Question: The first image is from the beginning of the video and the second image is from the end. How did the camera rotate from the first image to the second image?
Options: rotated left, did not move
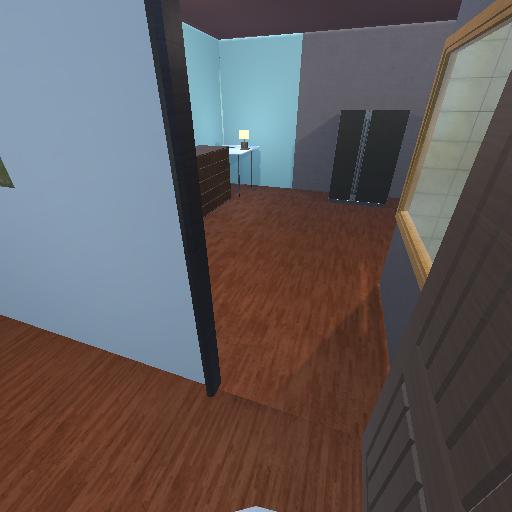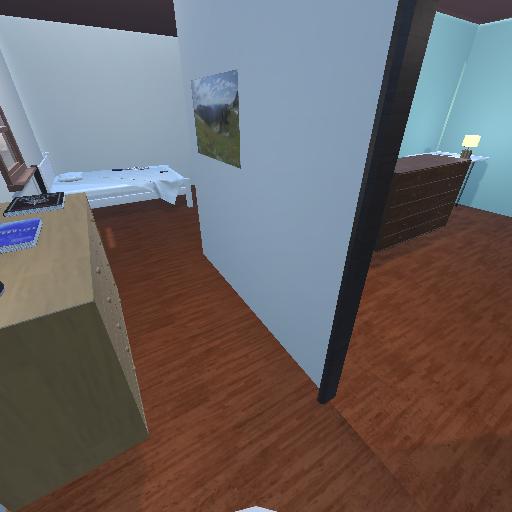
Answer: rotated left